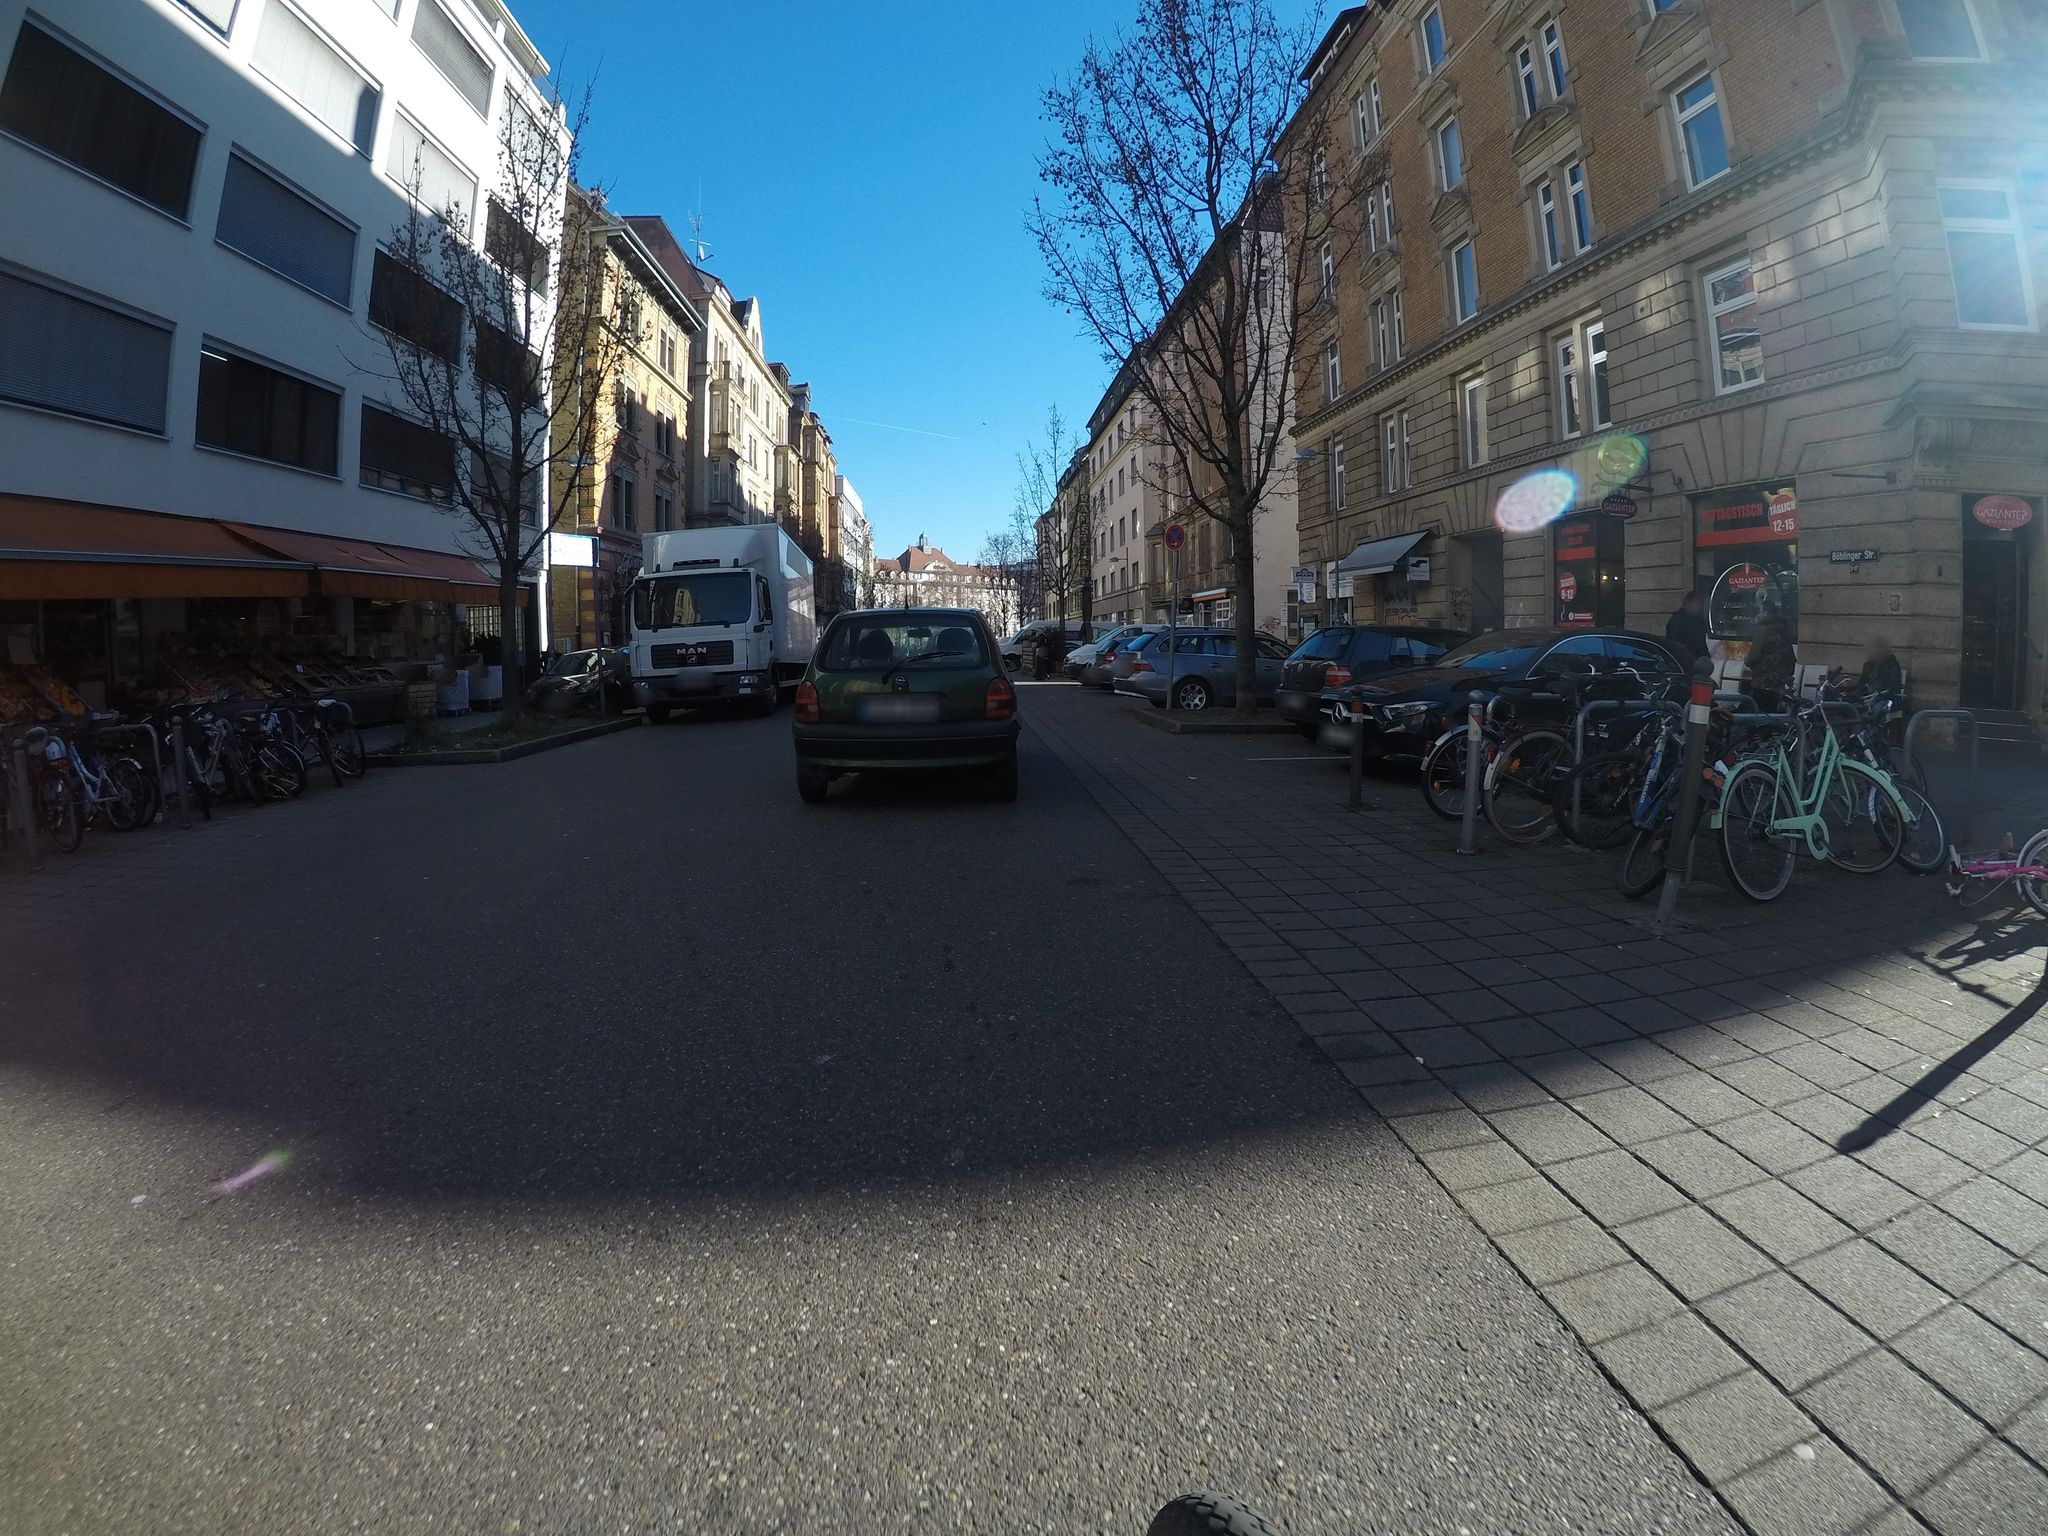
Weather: clear
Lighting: day
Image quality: good
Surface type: railway
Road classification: footway, living_street, steps
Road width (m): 8
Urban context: urban centre
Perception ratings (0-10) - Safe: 3.79, Lively: 9.47, Beautiful: 6.95, Boring: 5.38, Depressing: 2.7, Wealthy: 8.46